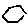
Label: hexagon